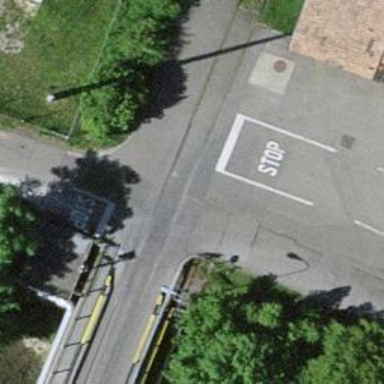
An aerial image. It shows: Road with traffic signals.